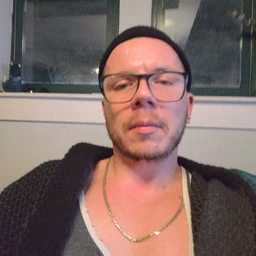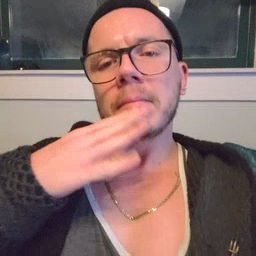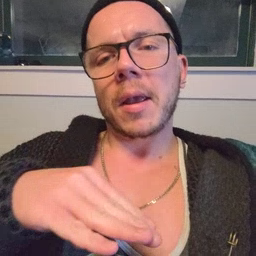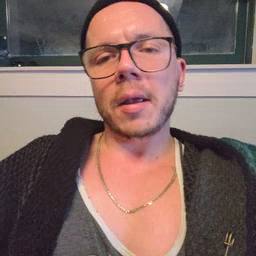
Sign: bad